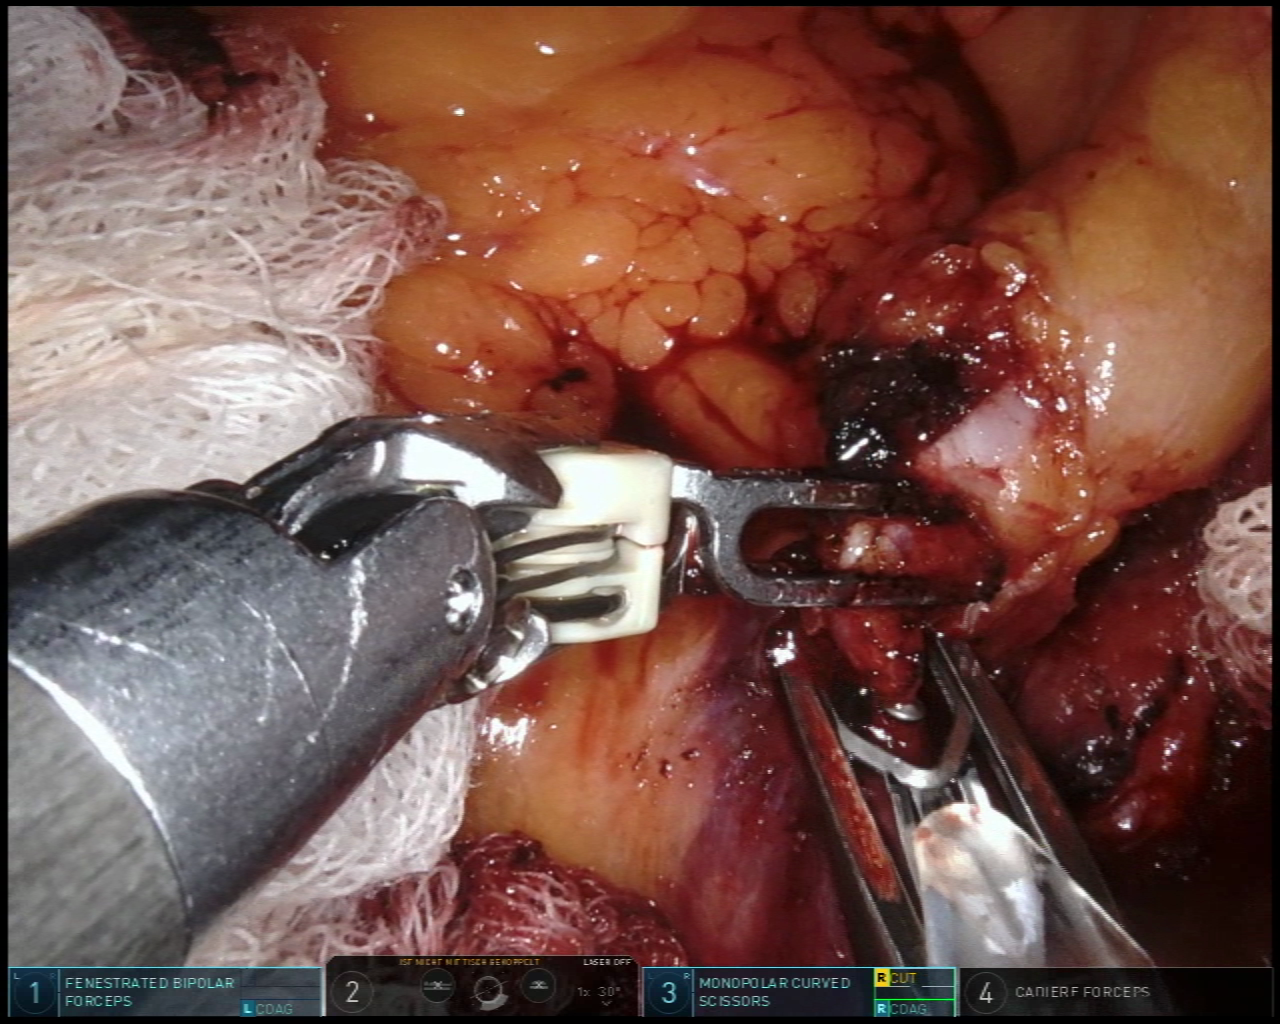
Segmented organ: intestinal_veins
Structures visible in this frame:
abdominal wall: no
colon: no
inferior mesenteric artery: no
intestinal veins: yes
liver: no
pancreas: no
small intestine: no
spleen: no
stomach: no
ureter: no
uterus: no
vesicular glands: no